Question: I have a simple form in my page as shown in the pic.
Is there a way to avoid the alert??. I find it annoying and in my case I don't lose any important info if I reload the form.

'''
<form name="theForm" method="get"> <!-- Changed from "post" to "get" but alert keeps showing -->
Start Point (
<input type="text" name="pt0x" size="4" onkeydown="keyDownPt(event, document.theForm.pt0x.value, 0, 'x')"/>,
<input type="text" name="pt0y" size="4" onkeydown="keyDownPt(event, document.theForm.pt0y.value, 0, 'y')"/> ); </br>
...
</form>
'''
I don't have a "send" button because I update my thing onkeydown event. Could this be the reason?
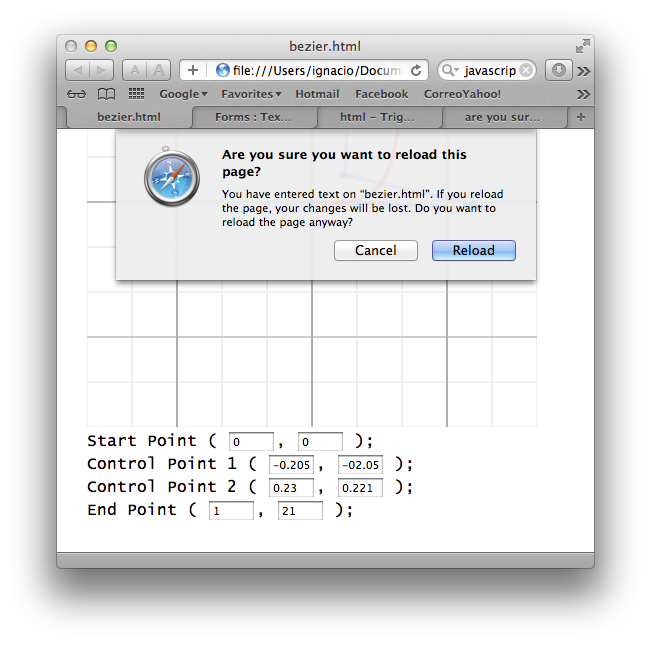
Answer: Since you are not actually doing anything with it, you could get rid of the form entirely.
EDIT for completeness:Not using a form tag is perfectly valid HTML and validates as HTML4 strict, HTML5 and XHTML transitional. The W3C validator is <URL>.